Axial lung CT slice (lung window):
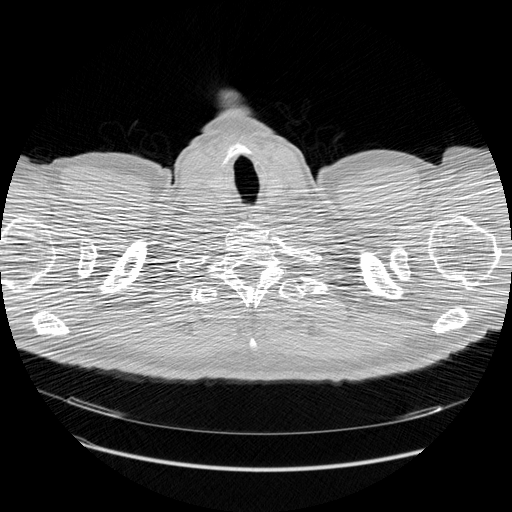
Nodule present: no